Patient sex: M
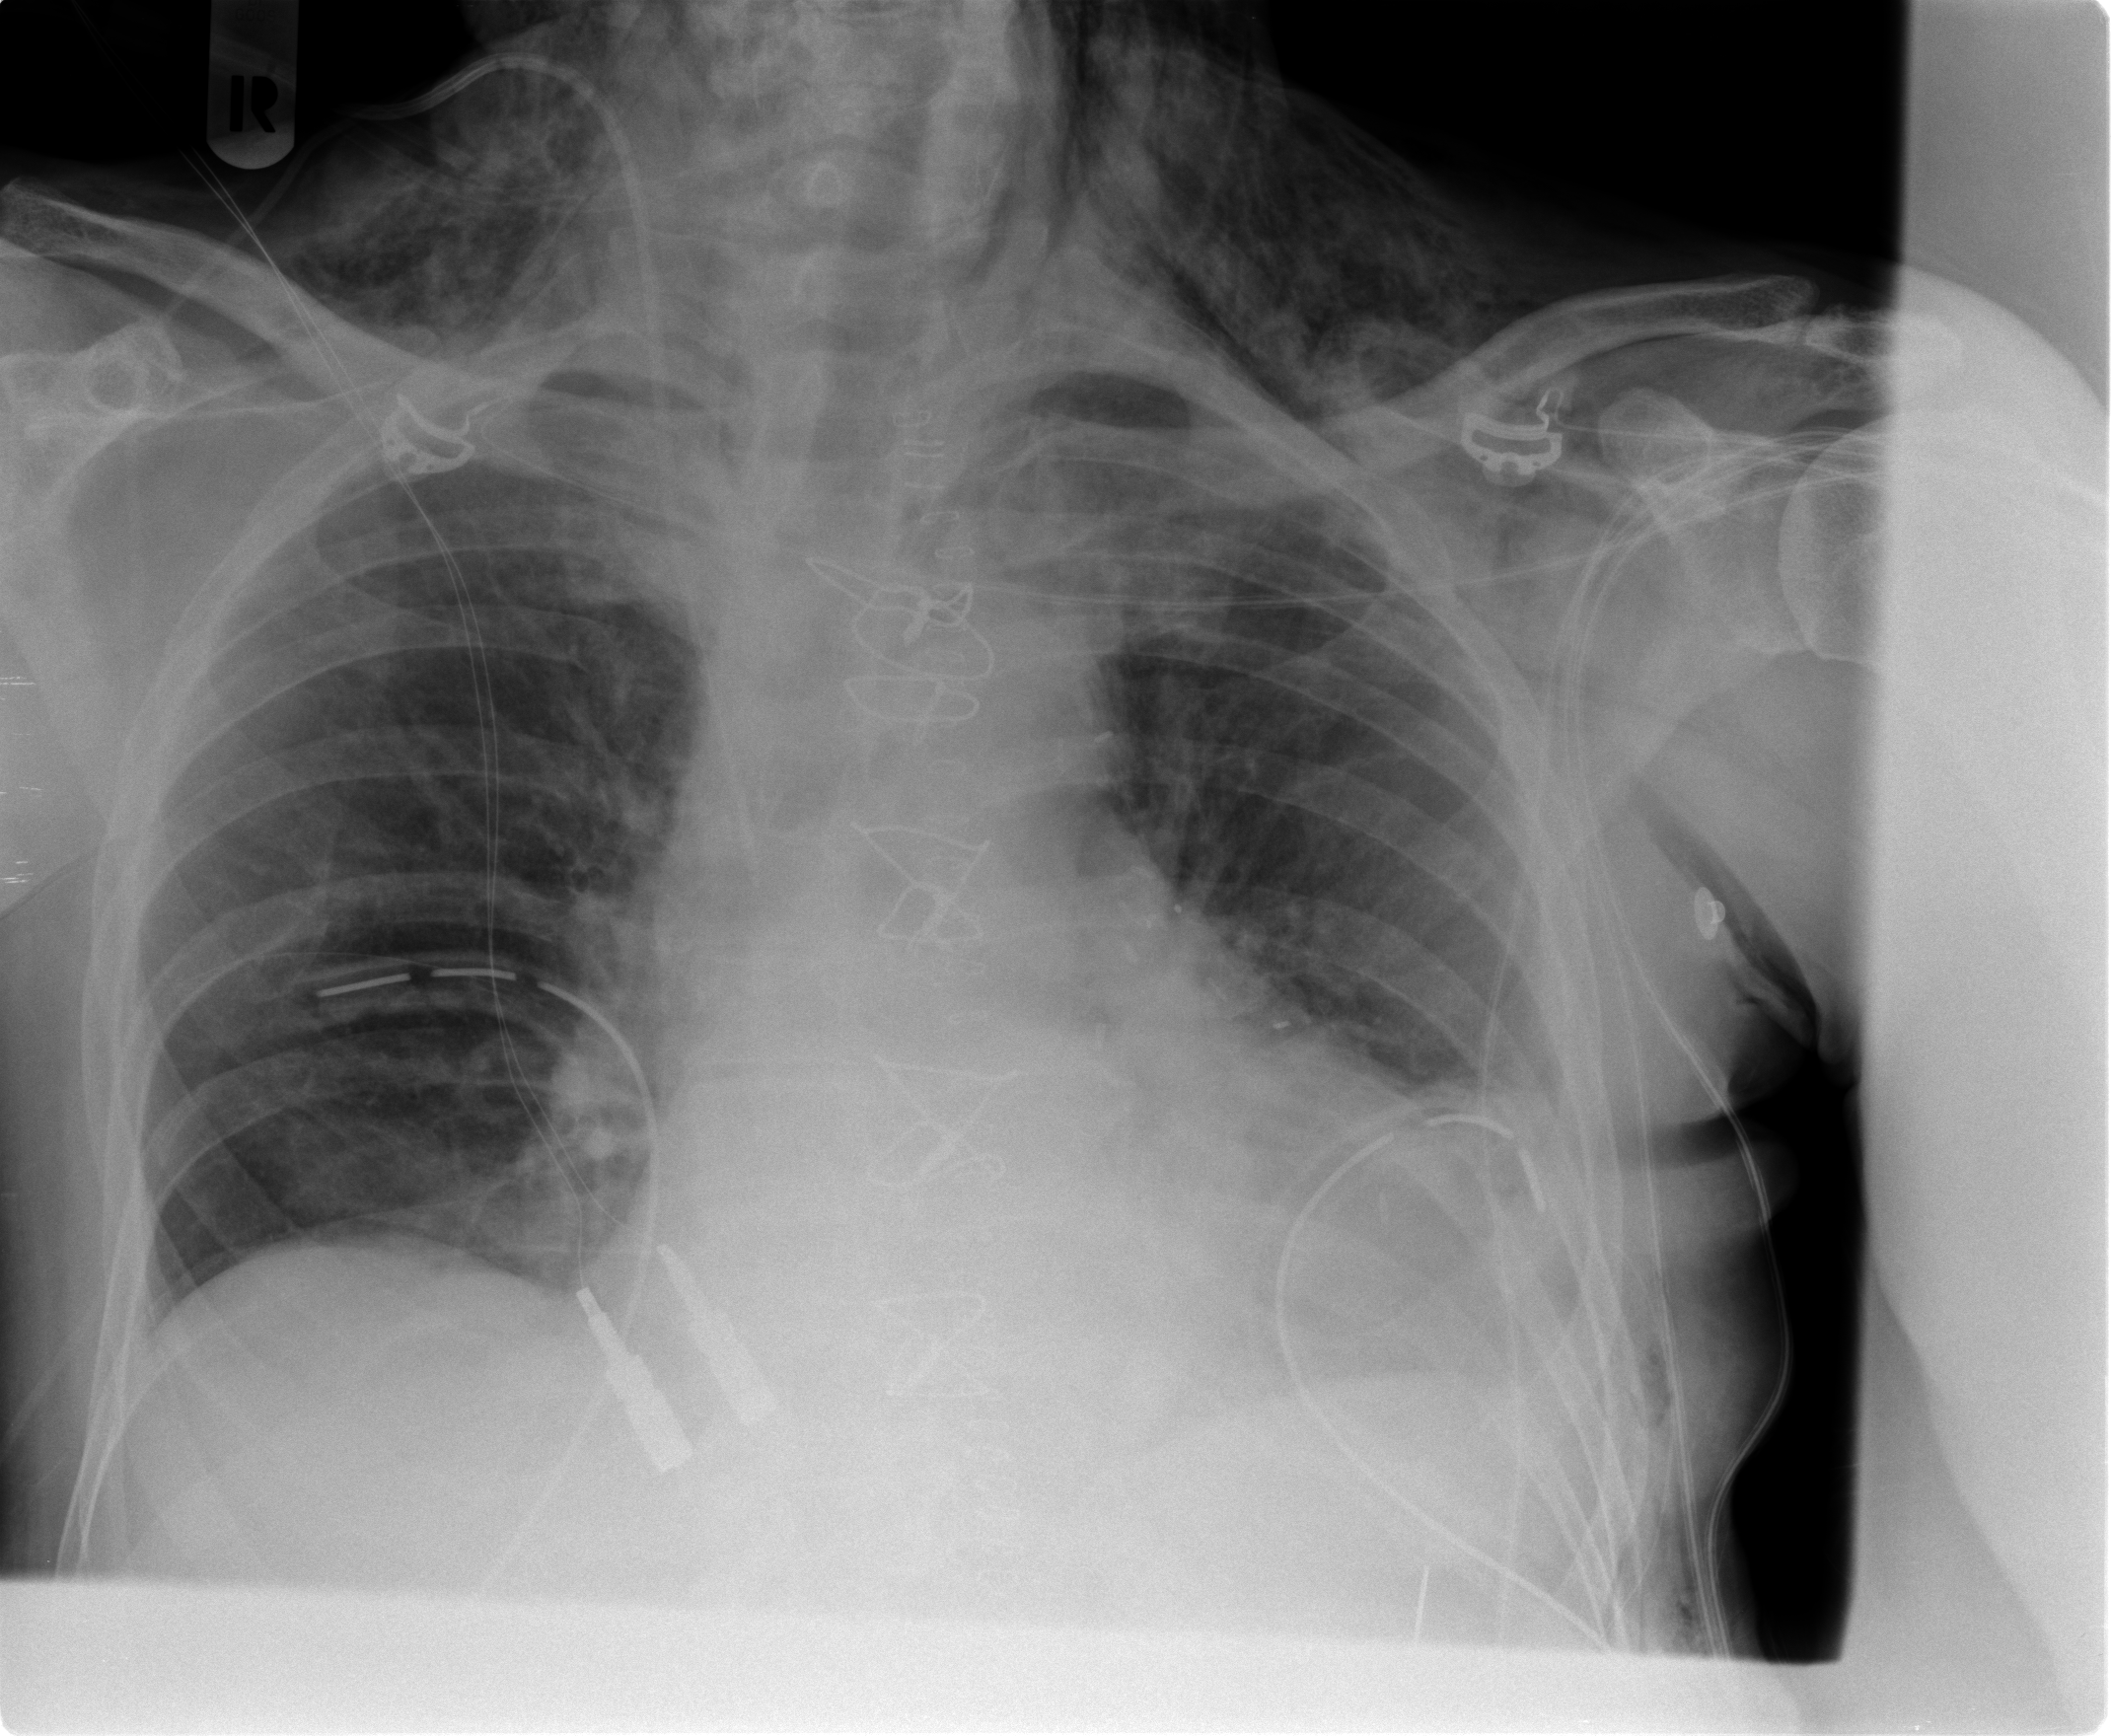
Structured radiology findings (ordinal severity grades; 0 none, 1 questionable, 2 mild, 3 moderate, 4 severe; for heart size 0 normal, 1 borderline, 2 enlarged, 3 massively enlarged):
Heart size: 0
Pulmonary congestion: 0
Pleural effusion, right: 0
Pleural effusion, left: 1
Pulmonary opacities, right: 0
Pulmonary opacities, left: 0
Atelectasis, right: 1
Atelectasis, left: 1